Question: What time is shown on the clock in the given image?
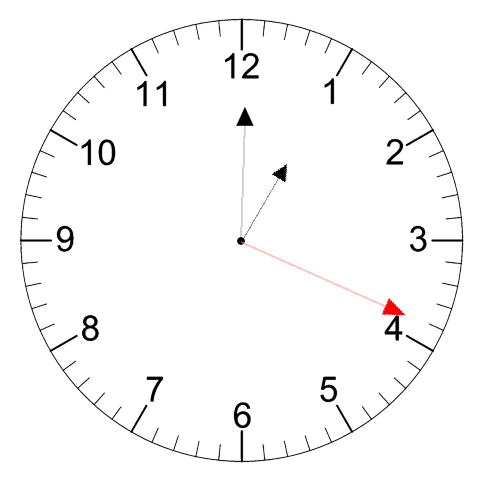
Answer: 01:00:19